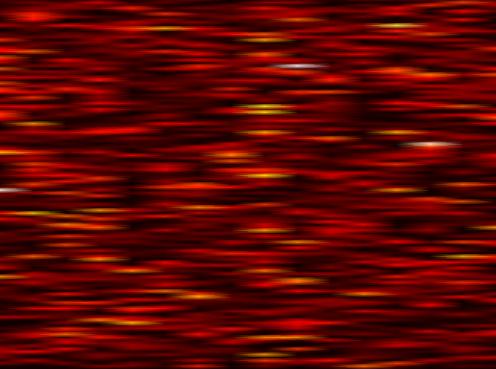
Label: OFDM